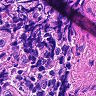
Metastatic tissue present: no